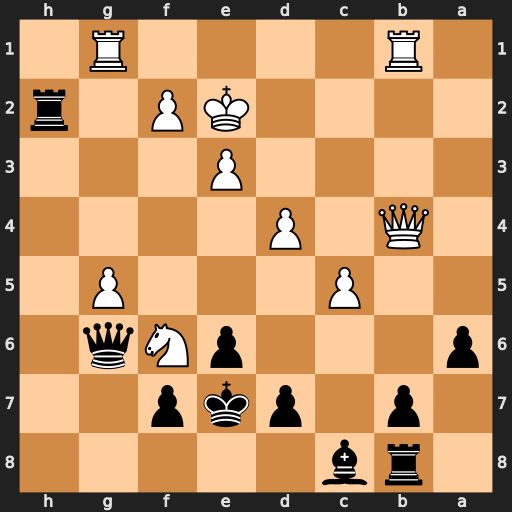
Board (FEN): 1rb5/1p1pkp2/p3pNq1/2P3P1/1Q1P4/4P3/4KP1r/1R4R1
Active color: b
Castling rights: -
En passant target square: -
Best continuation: Qc2+ Qd2 Rxf2+ Kxf2 Qxd2+